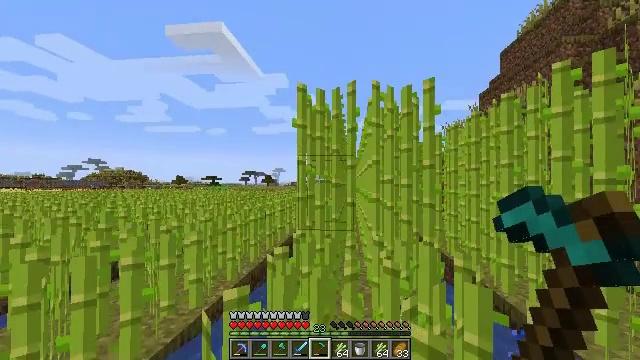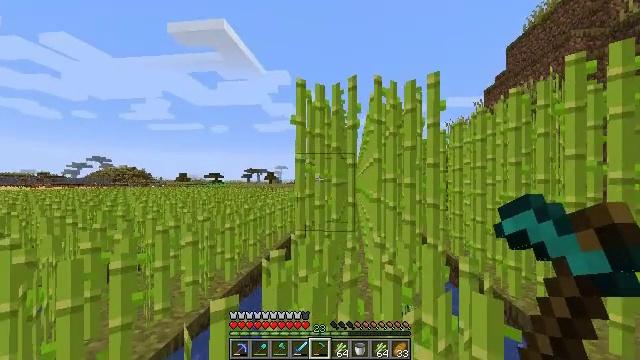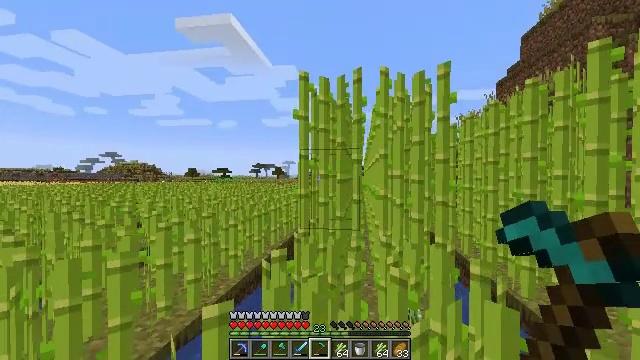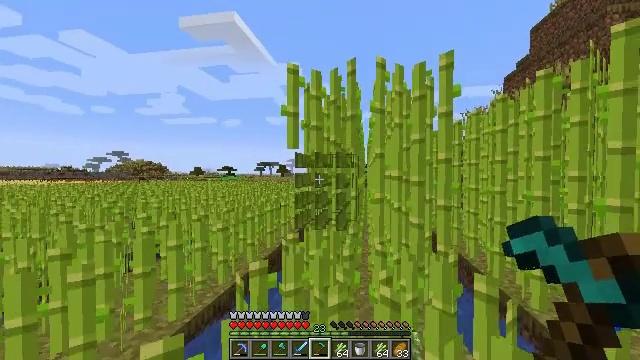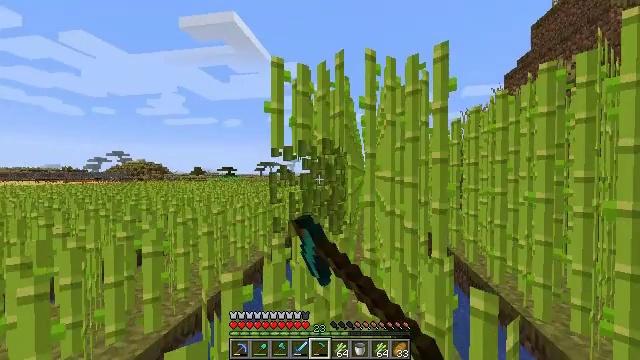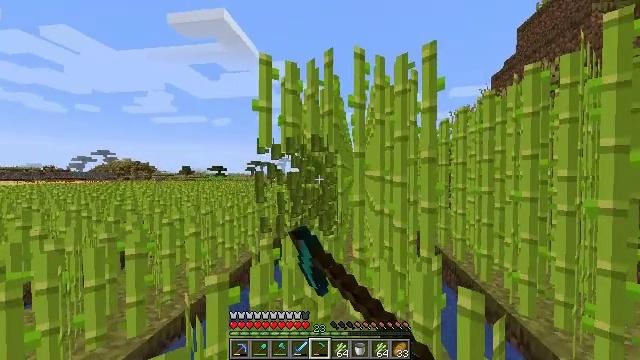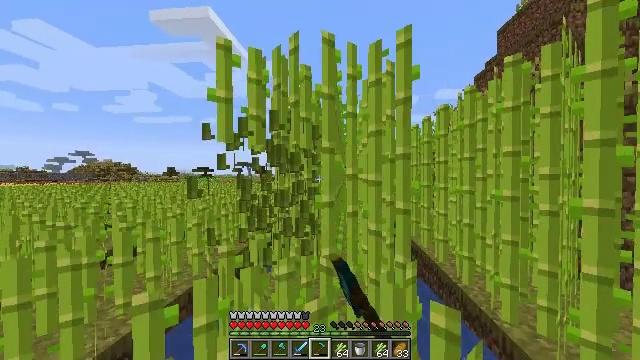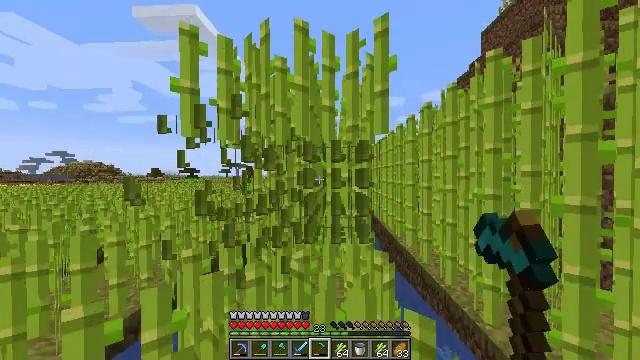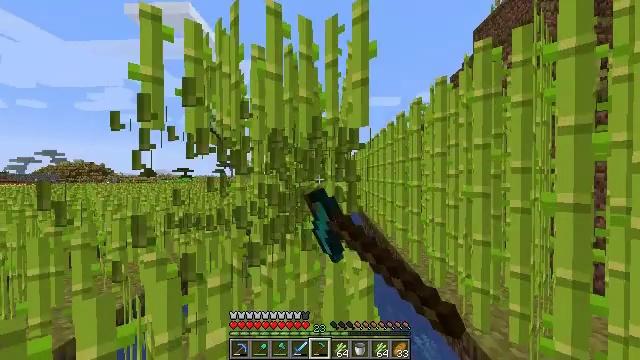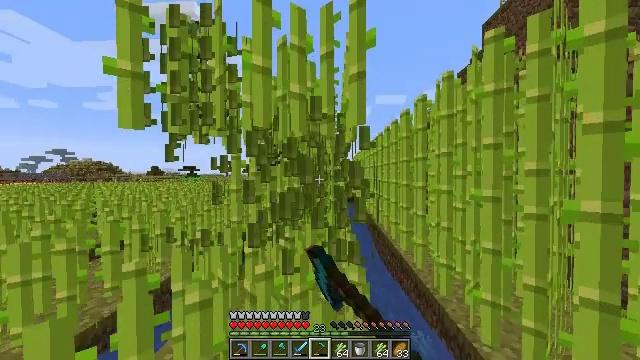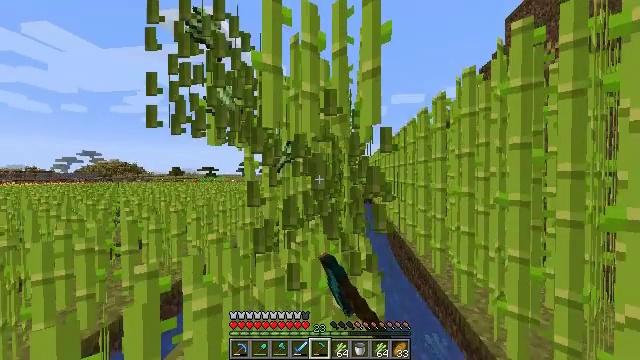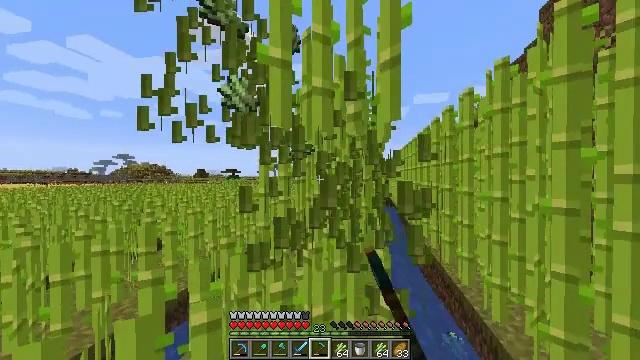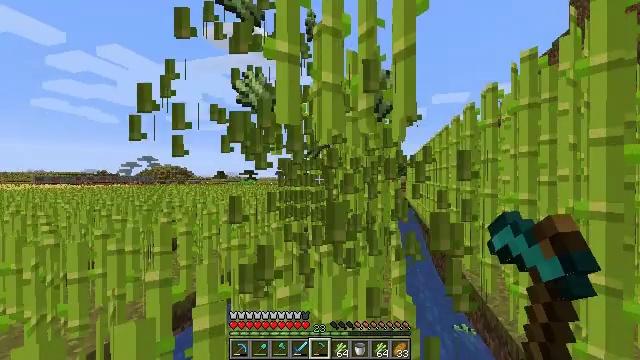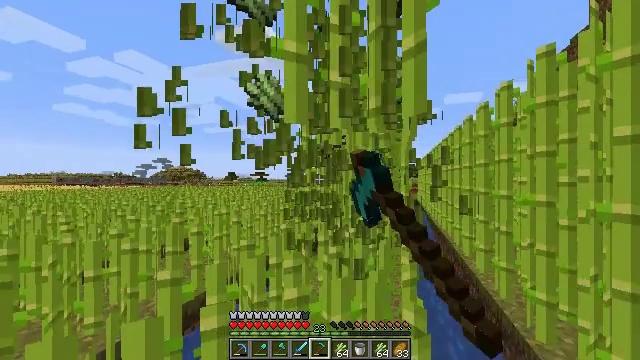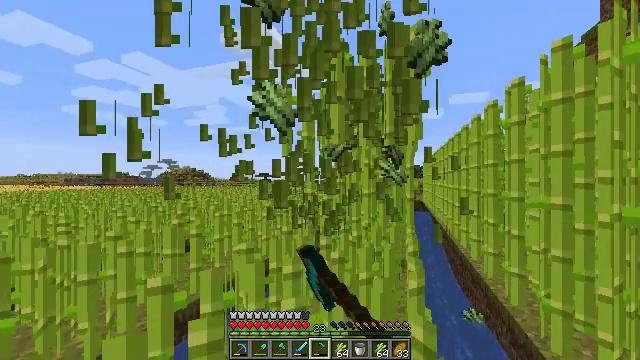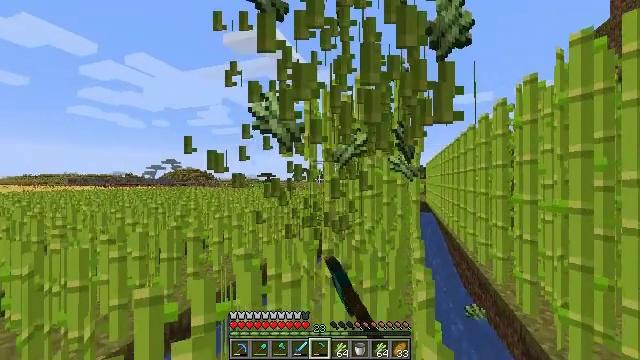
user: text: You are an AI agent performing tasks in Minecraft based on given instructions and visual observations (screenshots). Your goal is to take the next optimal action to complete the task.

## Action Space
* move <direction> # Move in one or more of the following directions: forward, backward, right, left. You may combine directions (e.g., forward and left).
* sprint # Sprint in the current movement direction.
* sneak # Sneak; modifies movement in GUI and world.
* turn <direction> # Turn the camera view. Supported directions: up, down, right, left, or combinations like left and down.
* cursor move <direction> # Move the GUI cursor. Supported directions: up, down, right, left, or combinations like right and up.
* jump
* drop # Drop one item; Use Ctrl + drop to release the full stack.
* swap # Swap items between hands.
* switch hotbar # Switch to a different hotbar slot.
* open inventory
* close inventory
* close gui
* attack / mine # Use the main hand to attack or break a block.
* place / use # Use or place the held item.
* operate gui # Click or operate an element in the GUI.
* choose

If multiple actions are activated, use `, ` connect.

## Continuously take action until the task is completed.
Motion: motion action
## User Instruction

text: Collect sugar cane near water sources.
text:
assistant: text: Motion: move forward and move right
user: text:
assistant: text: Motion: move forward and move right, turn left and down
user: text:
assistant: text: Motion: move forward and move right, turn left, attack / mine
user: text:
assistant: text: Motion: move forward and move right, attack / mine
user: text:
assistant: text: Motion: move forward and move right, turn right, attack / mine
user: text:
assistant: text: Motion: move forward and move right, turn right, attack / mine
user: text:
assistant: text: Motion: move forward and move right, turn right, attack / mine
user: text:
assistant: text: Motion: move forward and move right, turn right, attack / mine
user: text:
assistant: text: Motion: move forward, turn left, attack / mine
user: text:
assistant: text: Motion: move forward, turn left, attack / mine
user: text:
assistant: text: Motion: turn left, attack / mine
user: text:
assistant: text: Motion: turn left, attack / mine
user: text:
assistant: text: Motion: turn left, attack / mine
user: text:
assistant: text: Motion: move forward, attack / mine
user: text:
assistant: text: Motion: move forward, attack / mine
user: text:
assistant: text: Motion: move forward, attack / mine
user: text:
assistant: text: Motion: move forward, attack / mine
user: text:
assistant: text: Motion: move forward and move right, turn right, attack / mine
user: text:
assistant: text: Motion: move forward and move right, turn right, attack / mine
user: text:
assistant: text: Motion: move forward and move right, turn right, attack / mine
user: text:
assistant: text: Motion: move forward and move right, attack / mine
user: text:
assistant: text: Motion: move forward, attack / mine
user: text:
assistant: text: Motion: move forward, attack / mine
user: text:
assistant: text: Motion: move forward, turn left, attack / mine
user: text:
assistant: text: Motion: move forward, turn left, attack / mine
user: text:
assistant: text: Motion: move forward, turn left, attack / mine
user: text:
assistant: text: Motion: move forward, turn left, attack / mine
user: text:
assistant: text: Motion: move forward, turn left, attack / mine
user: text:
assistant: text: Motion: move forward, turn left, attack / mine
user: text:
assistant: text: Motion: move forward, attack / mine